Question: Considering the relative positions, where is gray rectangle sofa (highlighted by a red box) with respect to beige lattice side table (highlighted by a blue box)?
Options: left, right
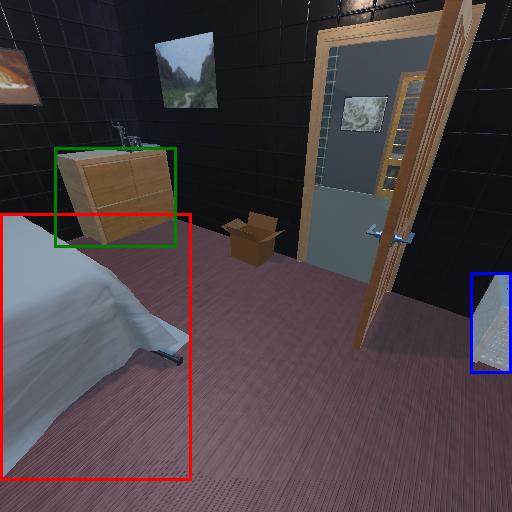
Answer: left